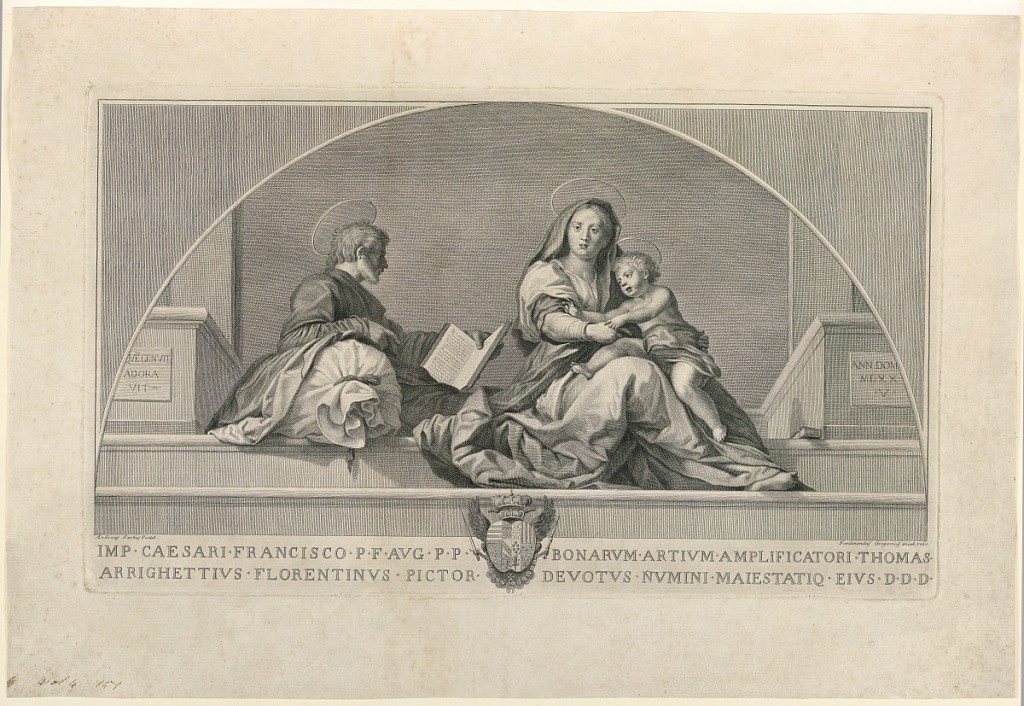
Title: The Holy Family with a Sack
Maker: Andrea del Sarto, Italian, 1486 - 1530
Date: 1760
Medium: Black ink on white paper
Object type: Print
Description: Within a lunette, the Virgin and Child are seen seated, while St. Joseph, reclining against a sack, reads to them. Below, the Grand Ducal arms of Tuscany and two line Latin dedicatory inscription.